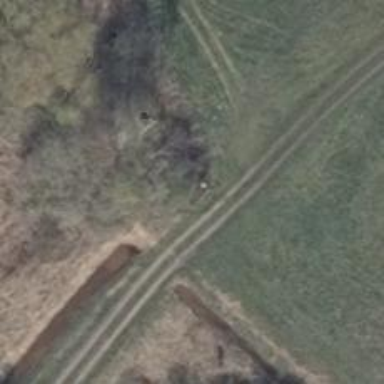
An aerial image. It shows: Hunting stand.